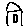
Label: house